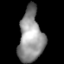
Tissue: lung
Cell type: Epithelial cells
Senescence score: 0.2319
Nuclear area (px): 1244
Mean DAPI intensity: 146.447